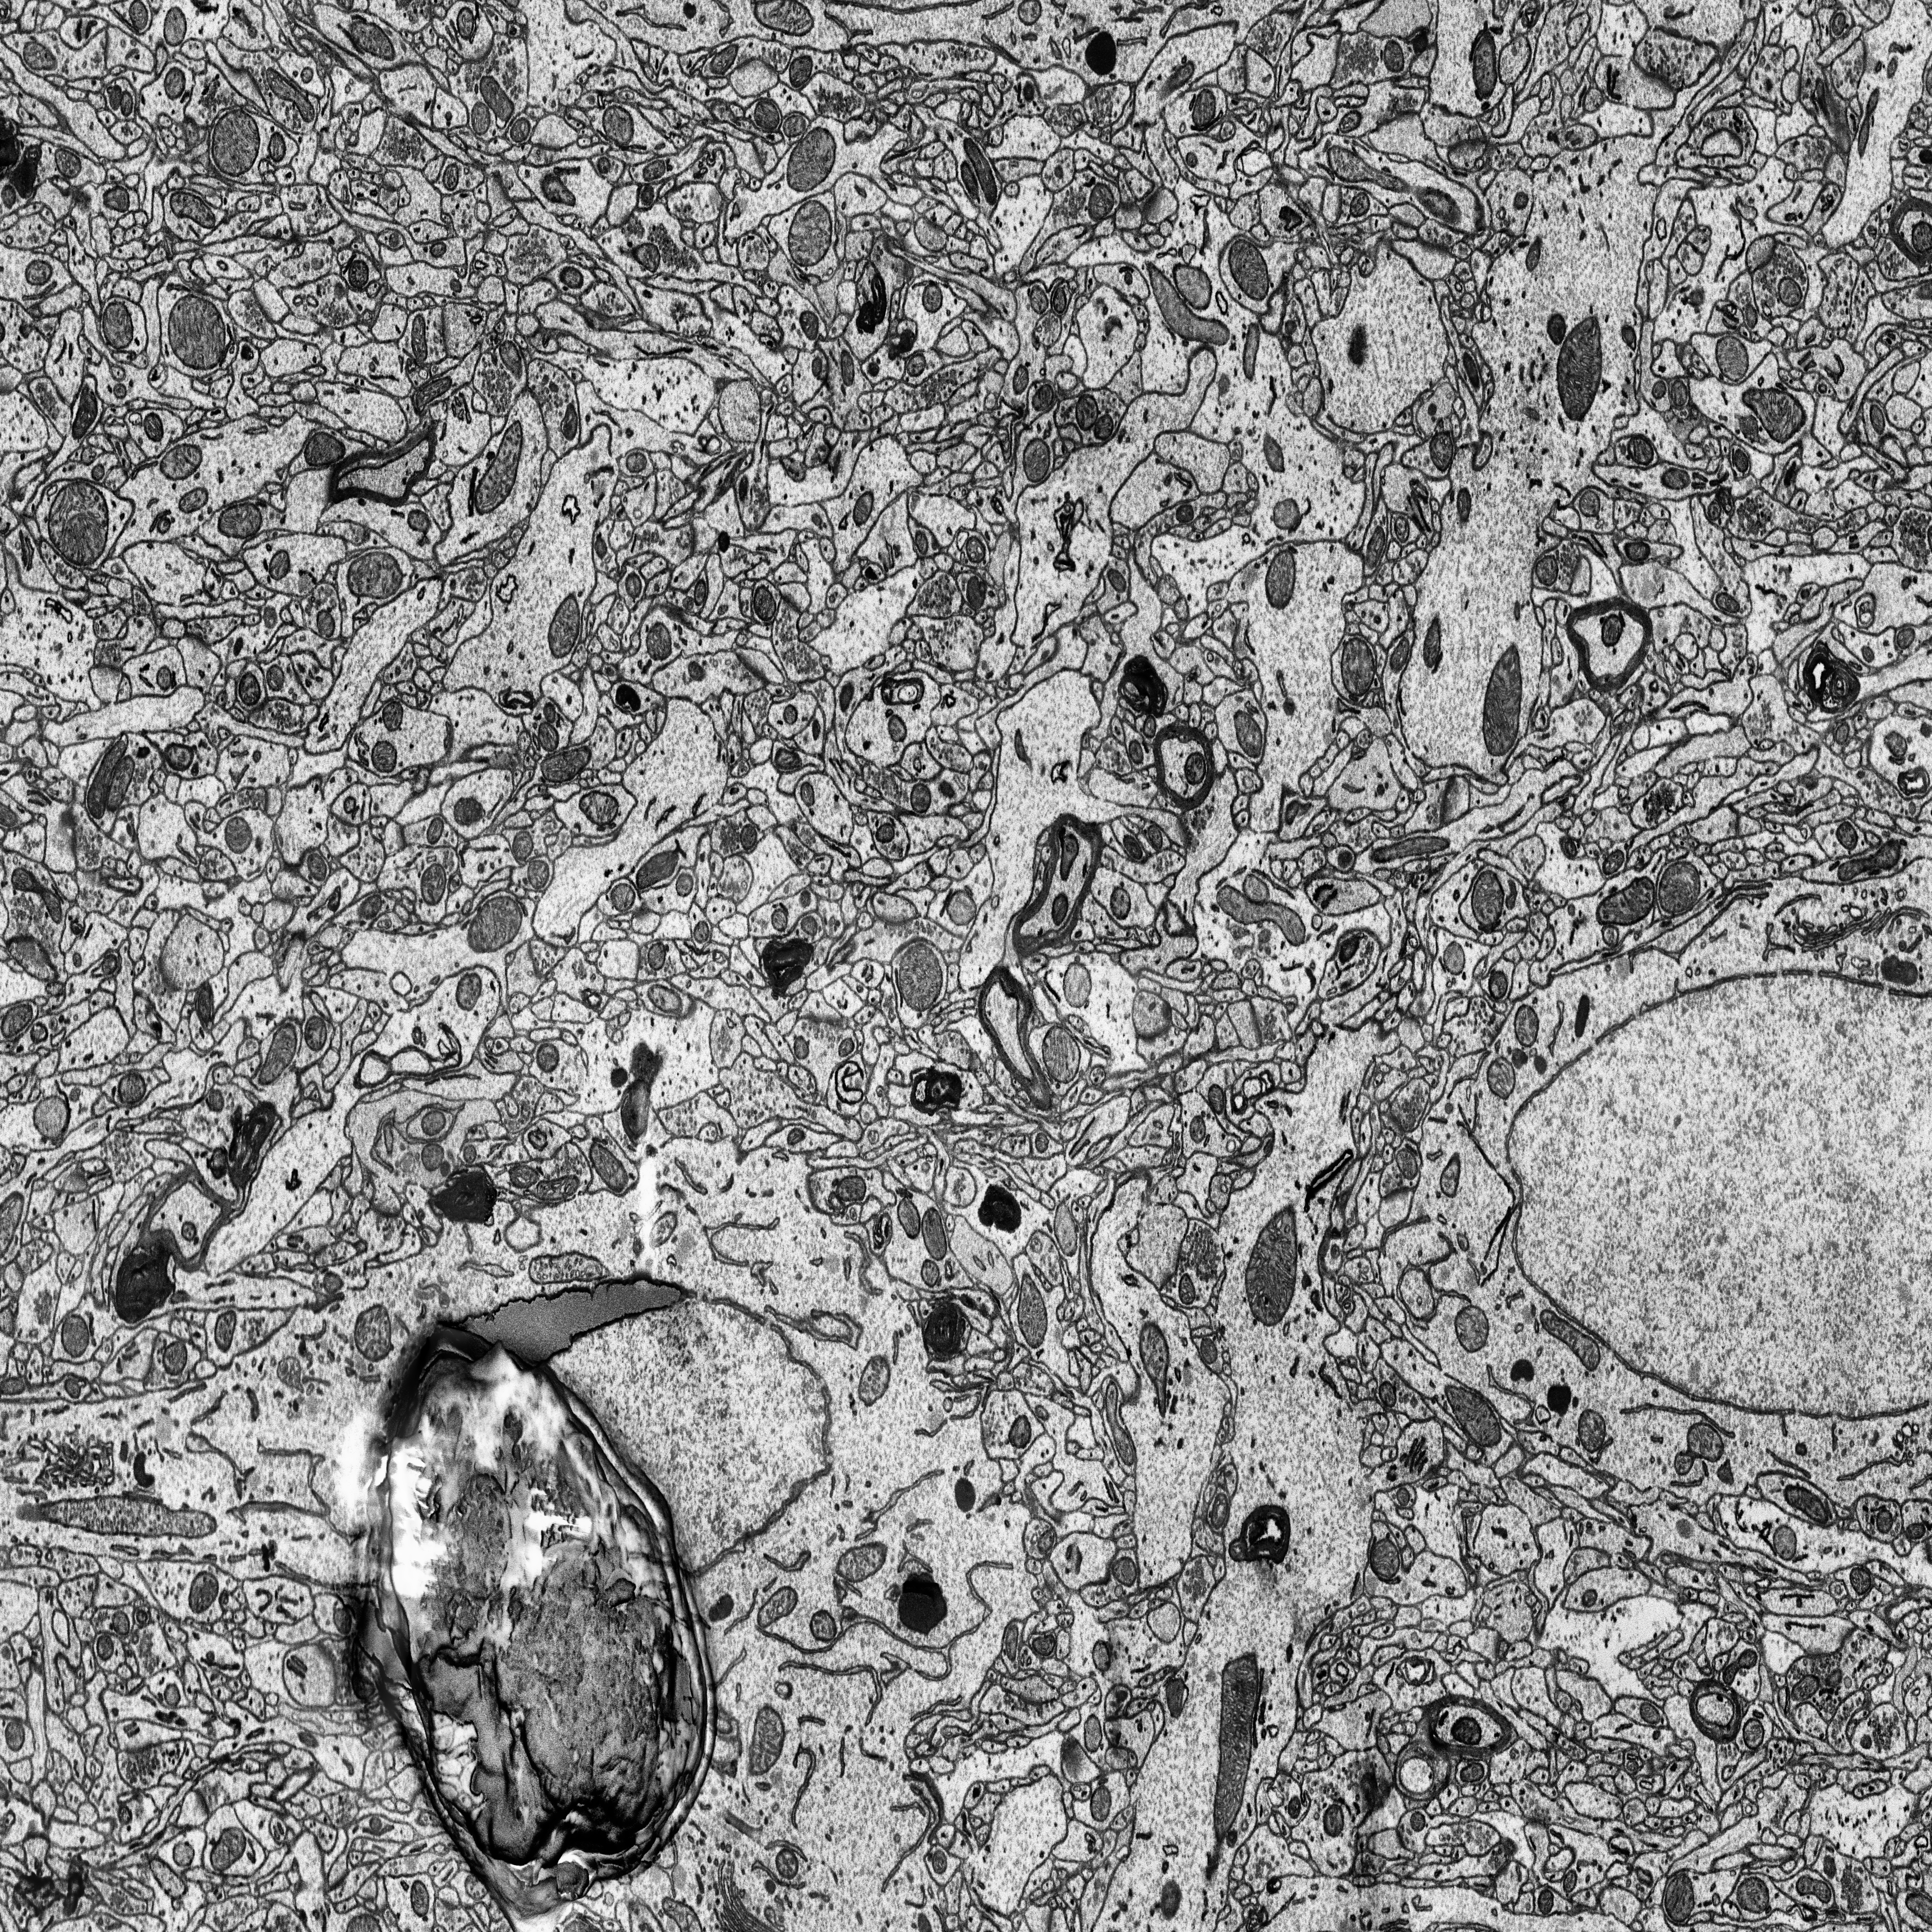
Electron microscopy slice of rat cortex tissue
Slice depth (z): 203
Mitochondria instances in slice: 378